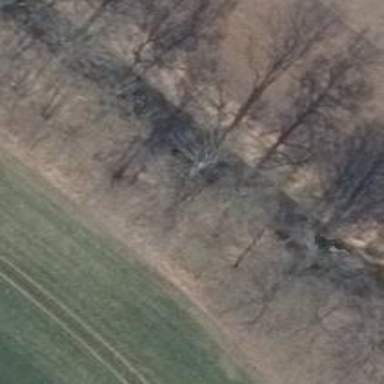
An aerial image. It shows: Row of trees in natural setting.